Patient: sex F, age 44
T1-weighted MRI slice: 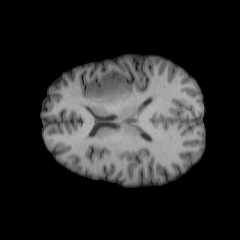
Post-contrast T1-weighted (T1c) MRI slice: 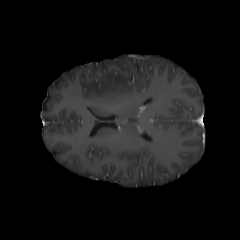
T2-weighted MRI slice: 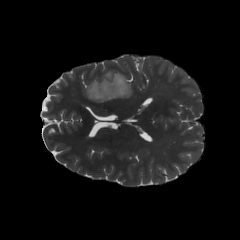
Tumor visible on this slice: yes
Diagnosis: Oligodendroglioma, IDH-mutant, 1p/19q-codeleted
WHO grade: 2